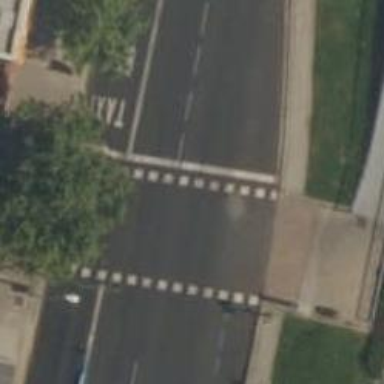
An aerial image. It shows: Road with traffic signals.